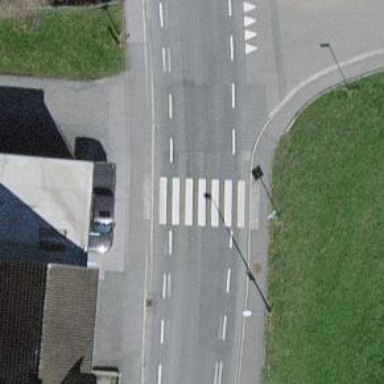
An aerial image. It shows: Zebra crossing with white markings.